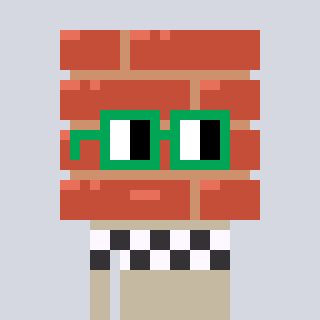
a pixel art character with square green glasses, a wall-shaped head and a bege-colored body on a cool background